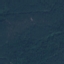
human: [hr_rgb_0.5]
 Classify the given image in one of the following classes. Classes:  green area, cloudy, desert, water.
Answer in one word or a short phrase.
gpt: green area